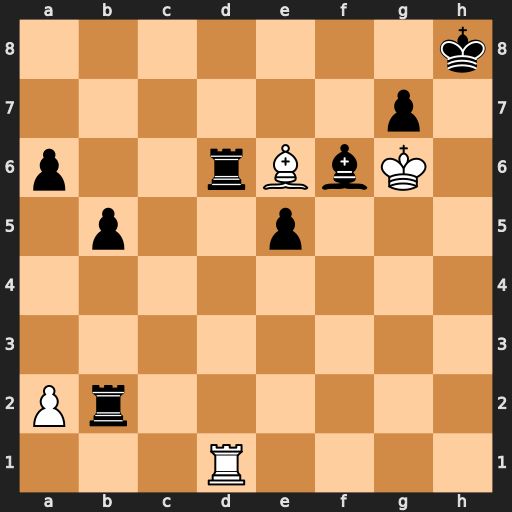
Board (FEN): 7k/6p1/p2rBbK1/1p2p3/8/8/Pr6/3R4
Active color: w
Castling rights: -
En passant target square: -
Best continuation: Rh1+ Rh2 Rxh2+ Bh4 Rxh4#